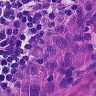
Metastatic tissue present: yes